Interaction volume radius: 5 \u00c5
Interaction volume height: 40 \u00c5
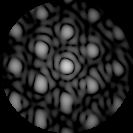
Disorder parameter: 0.2743